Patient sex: F
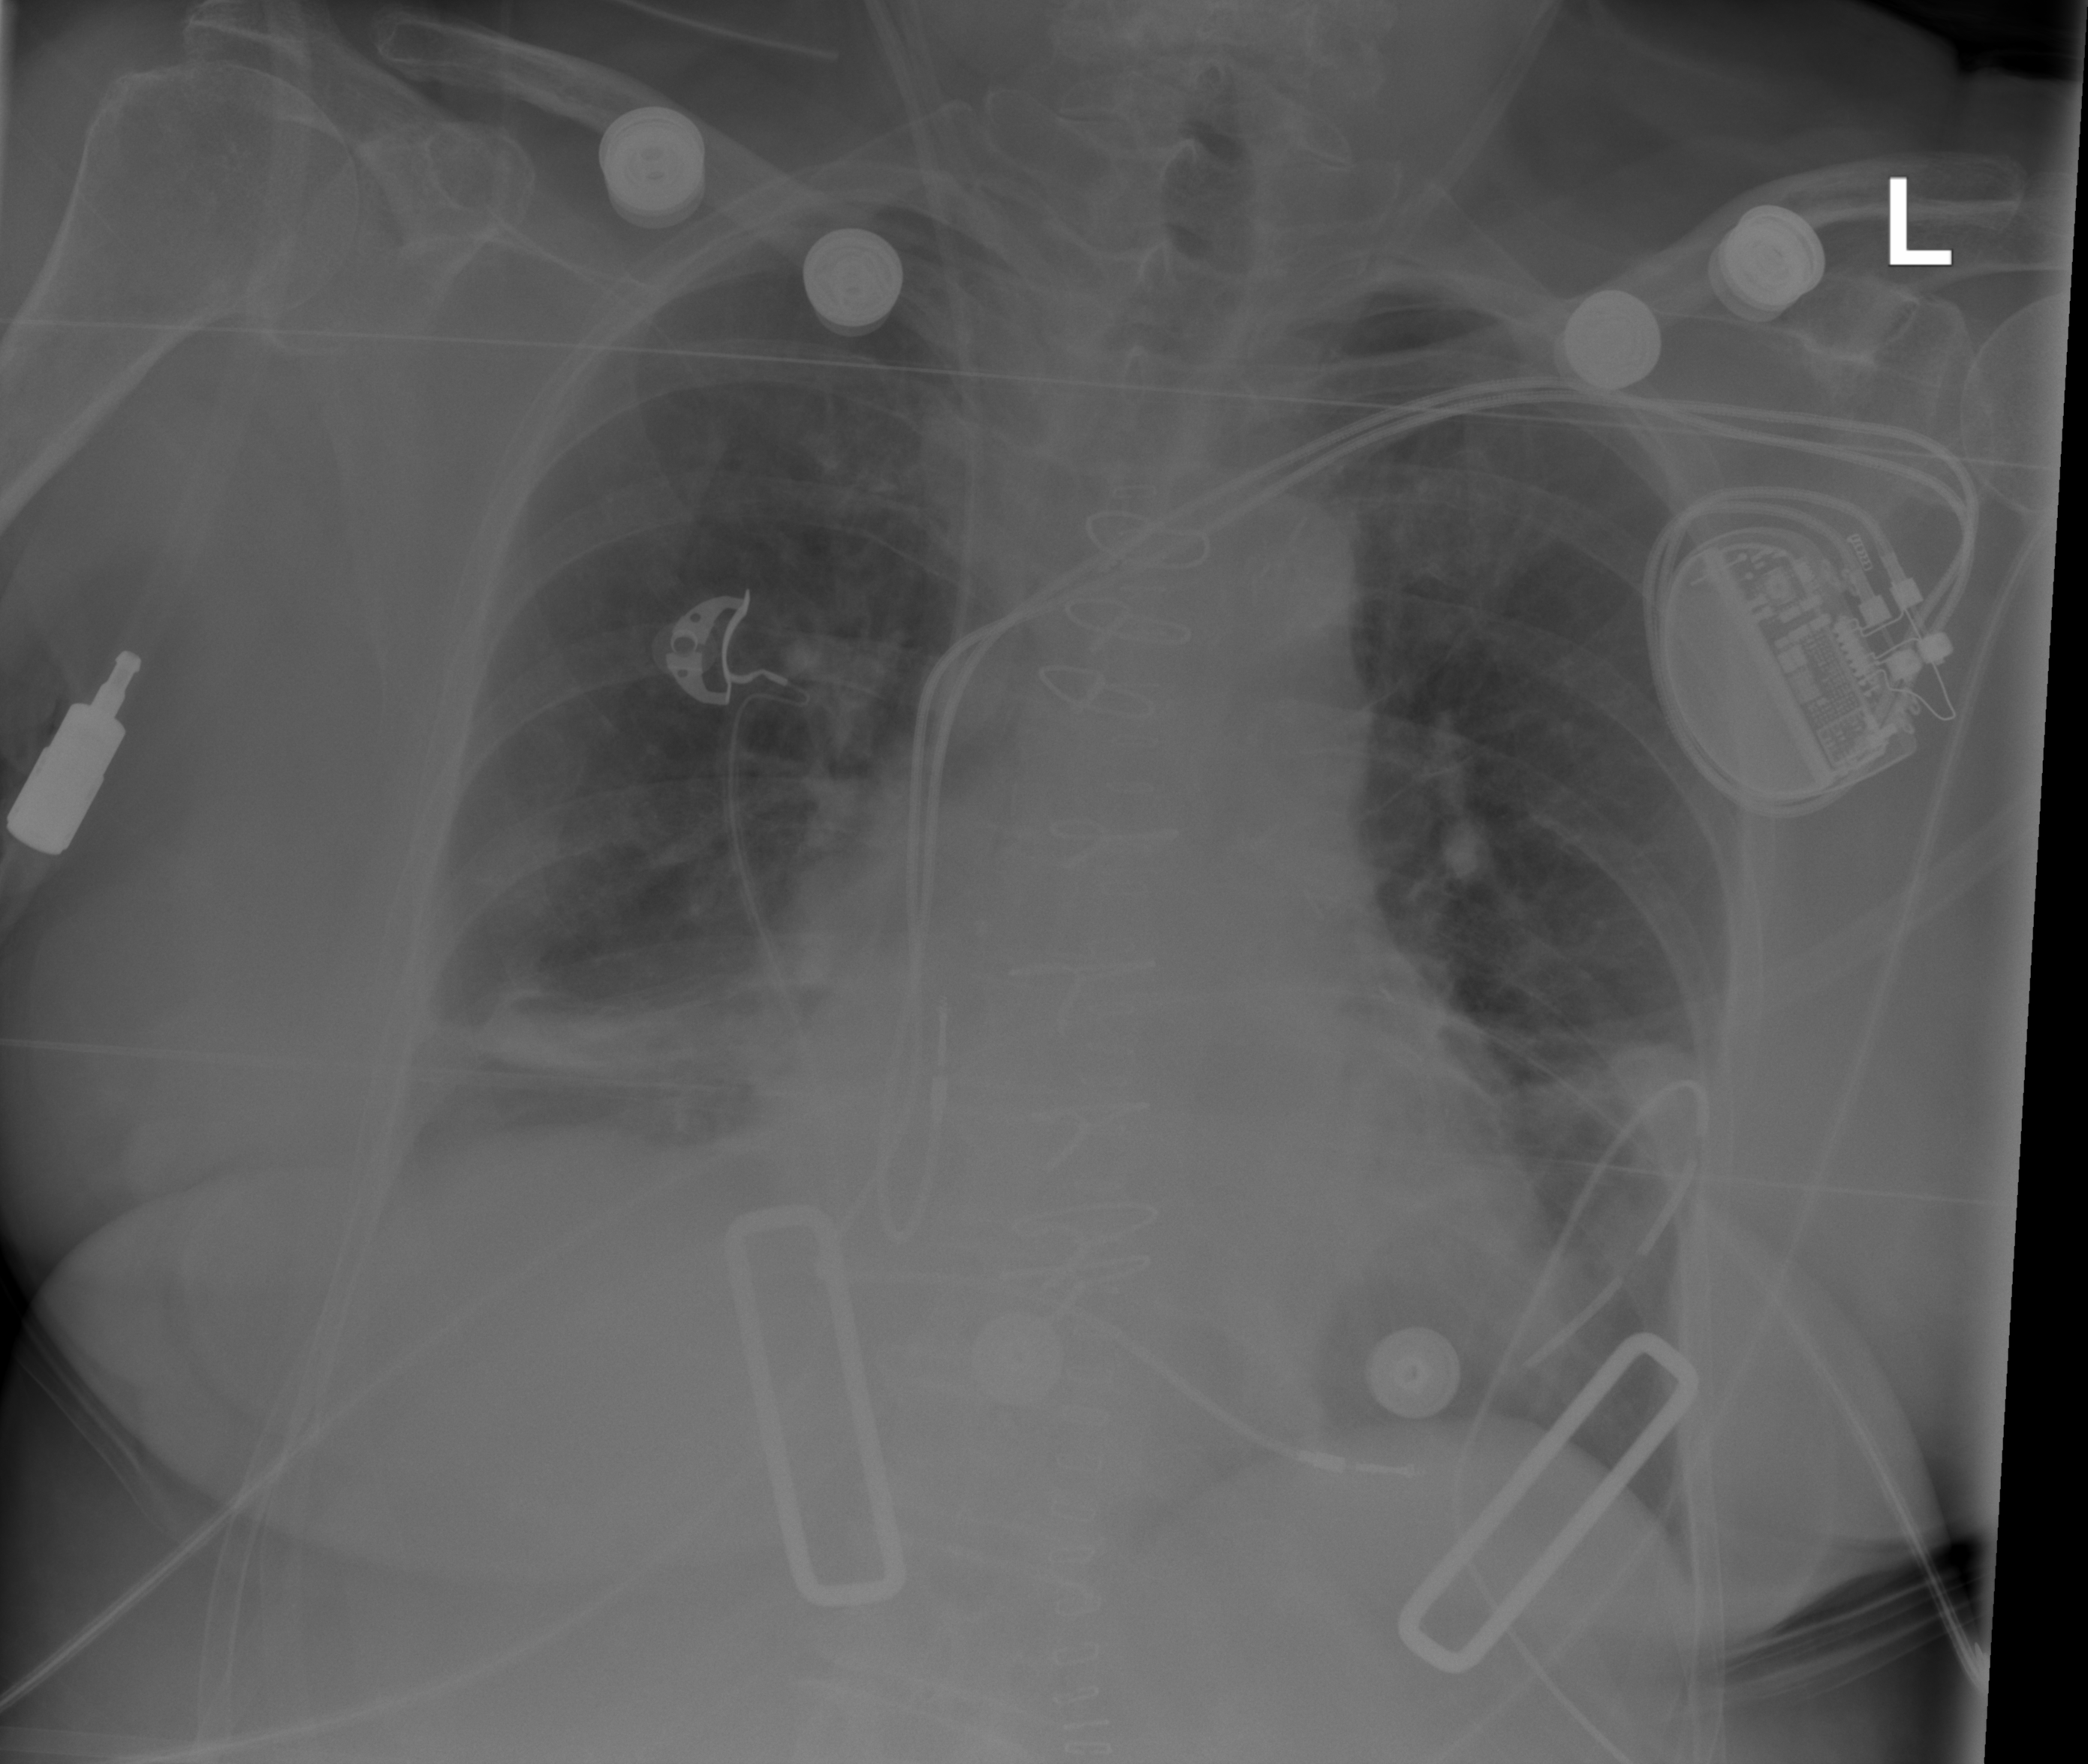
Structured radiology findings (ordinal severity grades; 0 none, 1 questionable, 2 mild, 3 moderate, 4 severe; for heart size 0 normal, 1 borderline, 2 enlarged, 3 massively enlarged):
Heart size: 1
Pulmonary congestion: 0
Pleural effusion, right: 1
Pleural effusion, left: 0
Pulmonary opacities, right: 2
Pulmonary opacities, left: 0
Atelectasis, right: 3
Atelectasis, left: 2